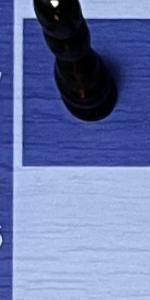
Label: Empty